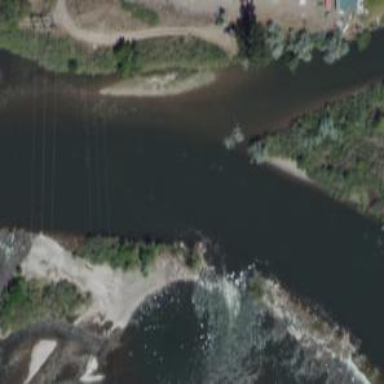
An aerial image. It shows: Weir in waterway.